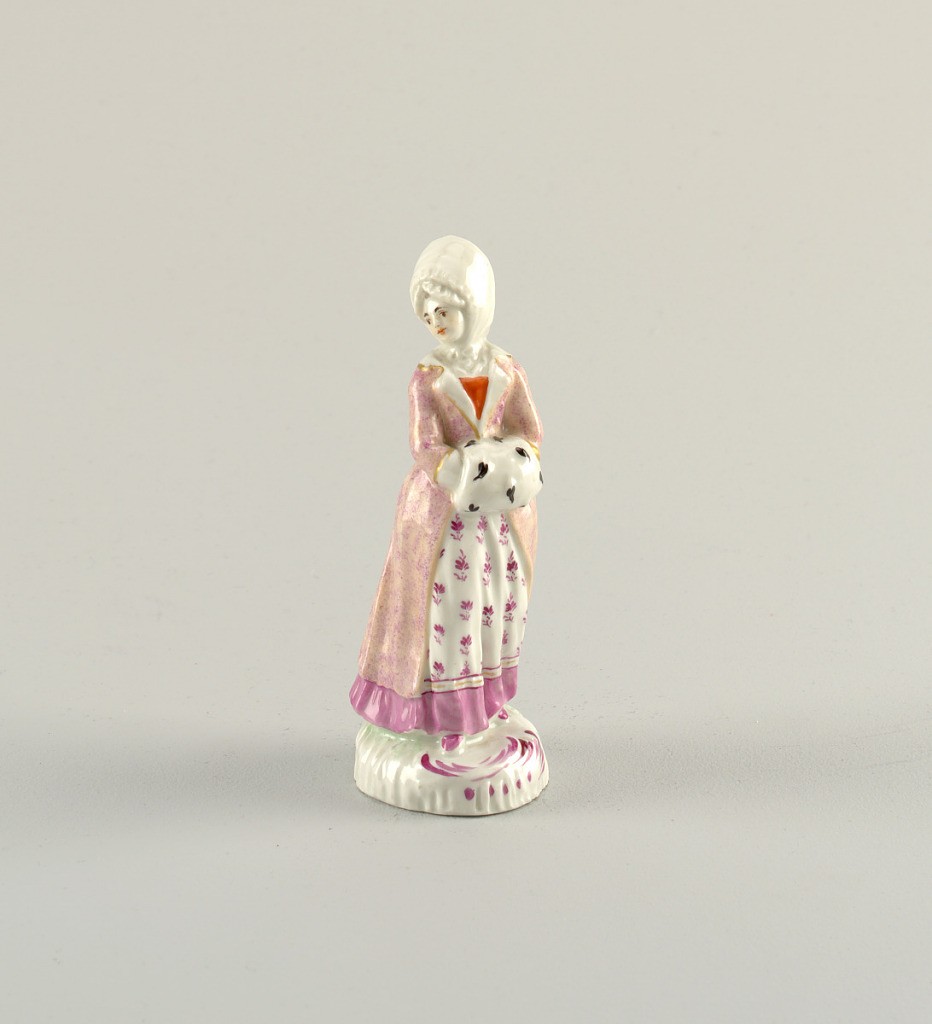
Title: Allegorical Figure of Winter
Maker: Limbach Porcelain Manufactory, German, 1762 - 1939
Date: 18th century
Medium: hard paste porcelain, vitreous enamel, gold
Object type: figure
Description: Allegorical figure of Winter in the form of a woman with an ermine muff.